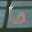
Label: 6